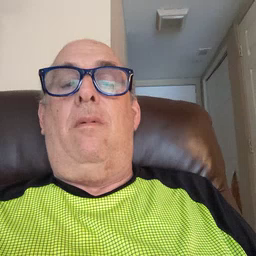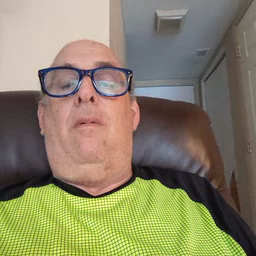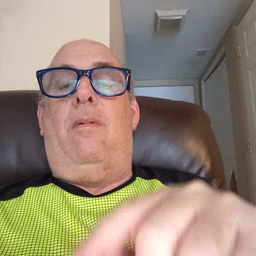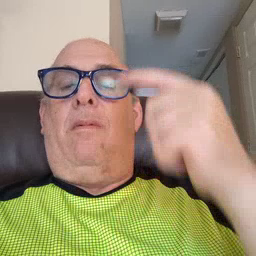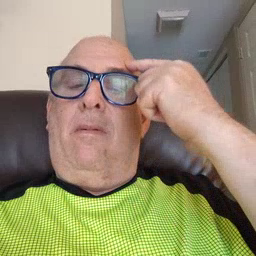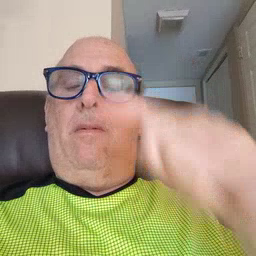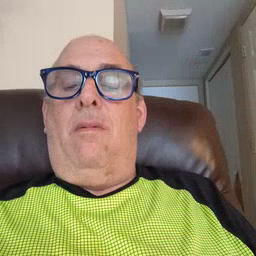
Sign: penny